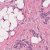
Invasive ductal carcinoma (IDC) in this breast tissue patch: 1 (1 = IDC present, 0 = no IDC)